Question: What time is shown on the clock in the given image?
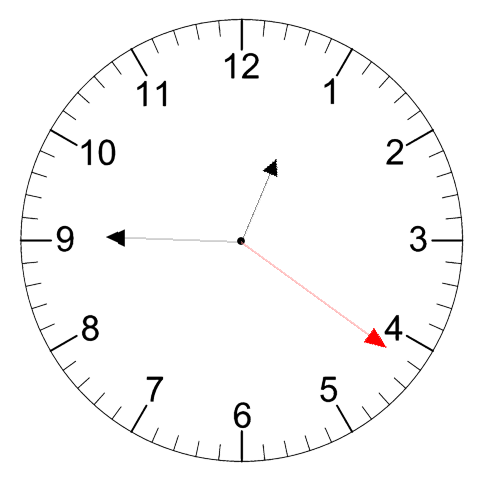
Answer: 12:45:21